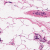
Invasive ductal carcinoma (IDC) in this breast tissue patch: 0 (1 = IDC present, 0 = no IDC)